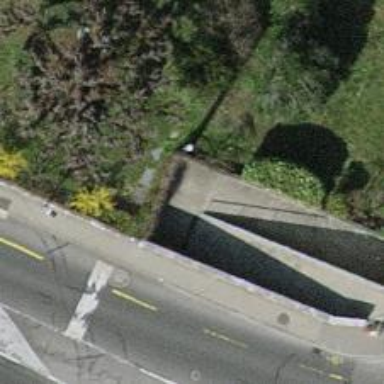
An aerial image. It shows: Cycleway.